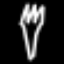
Label: fork